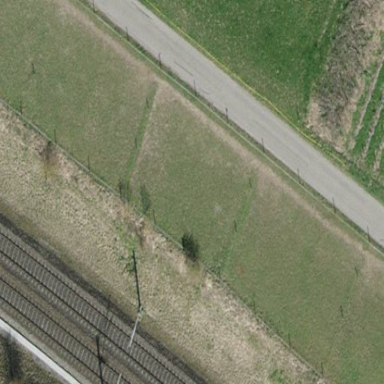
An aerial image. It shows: Fence.